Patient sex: M
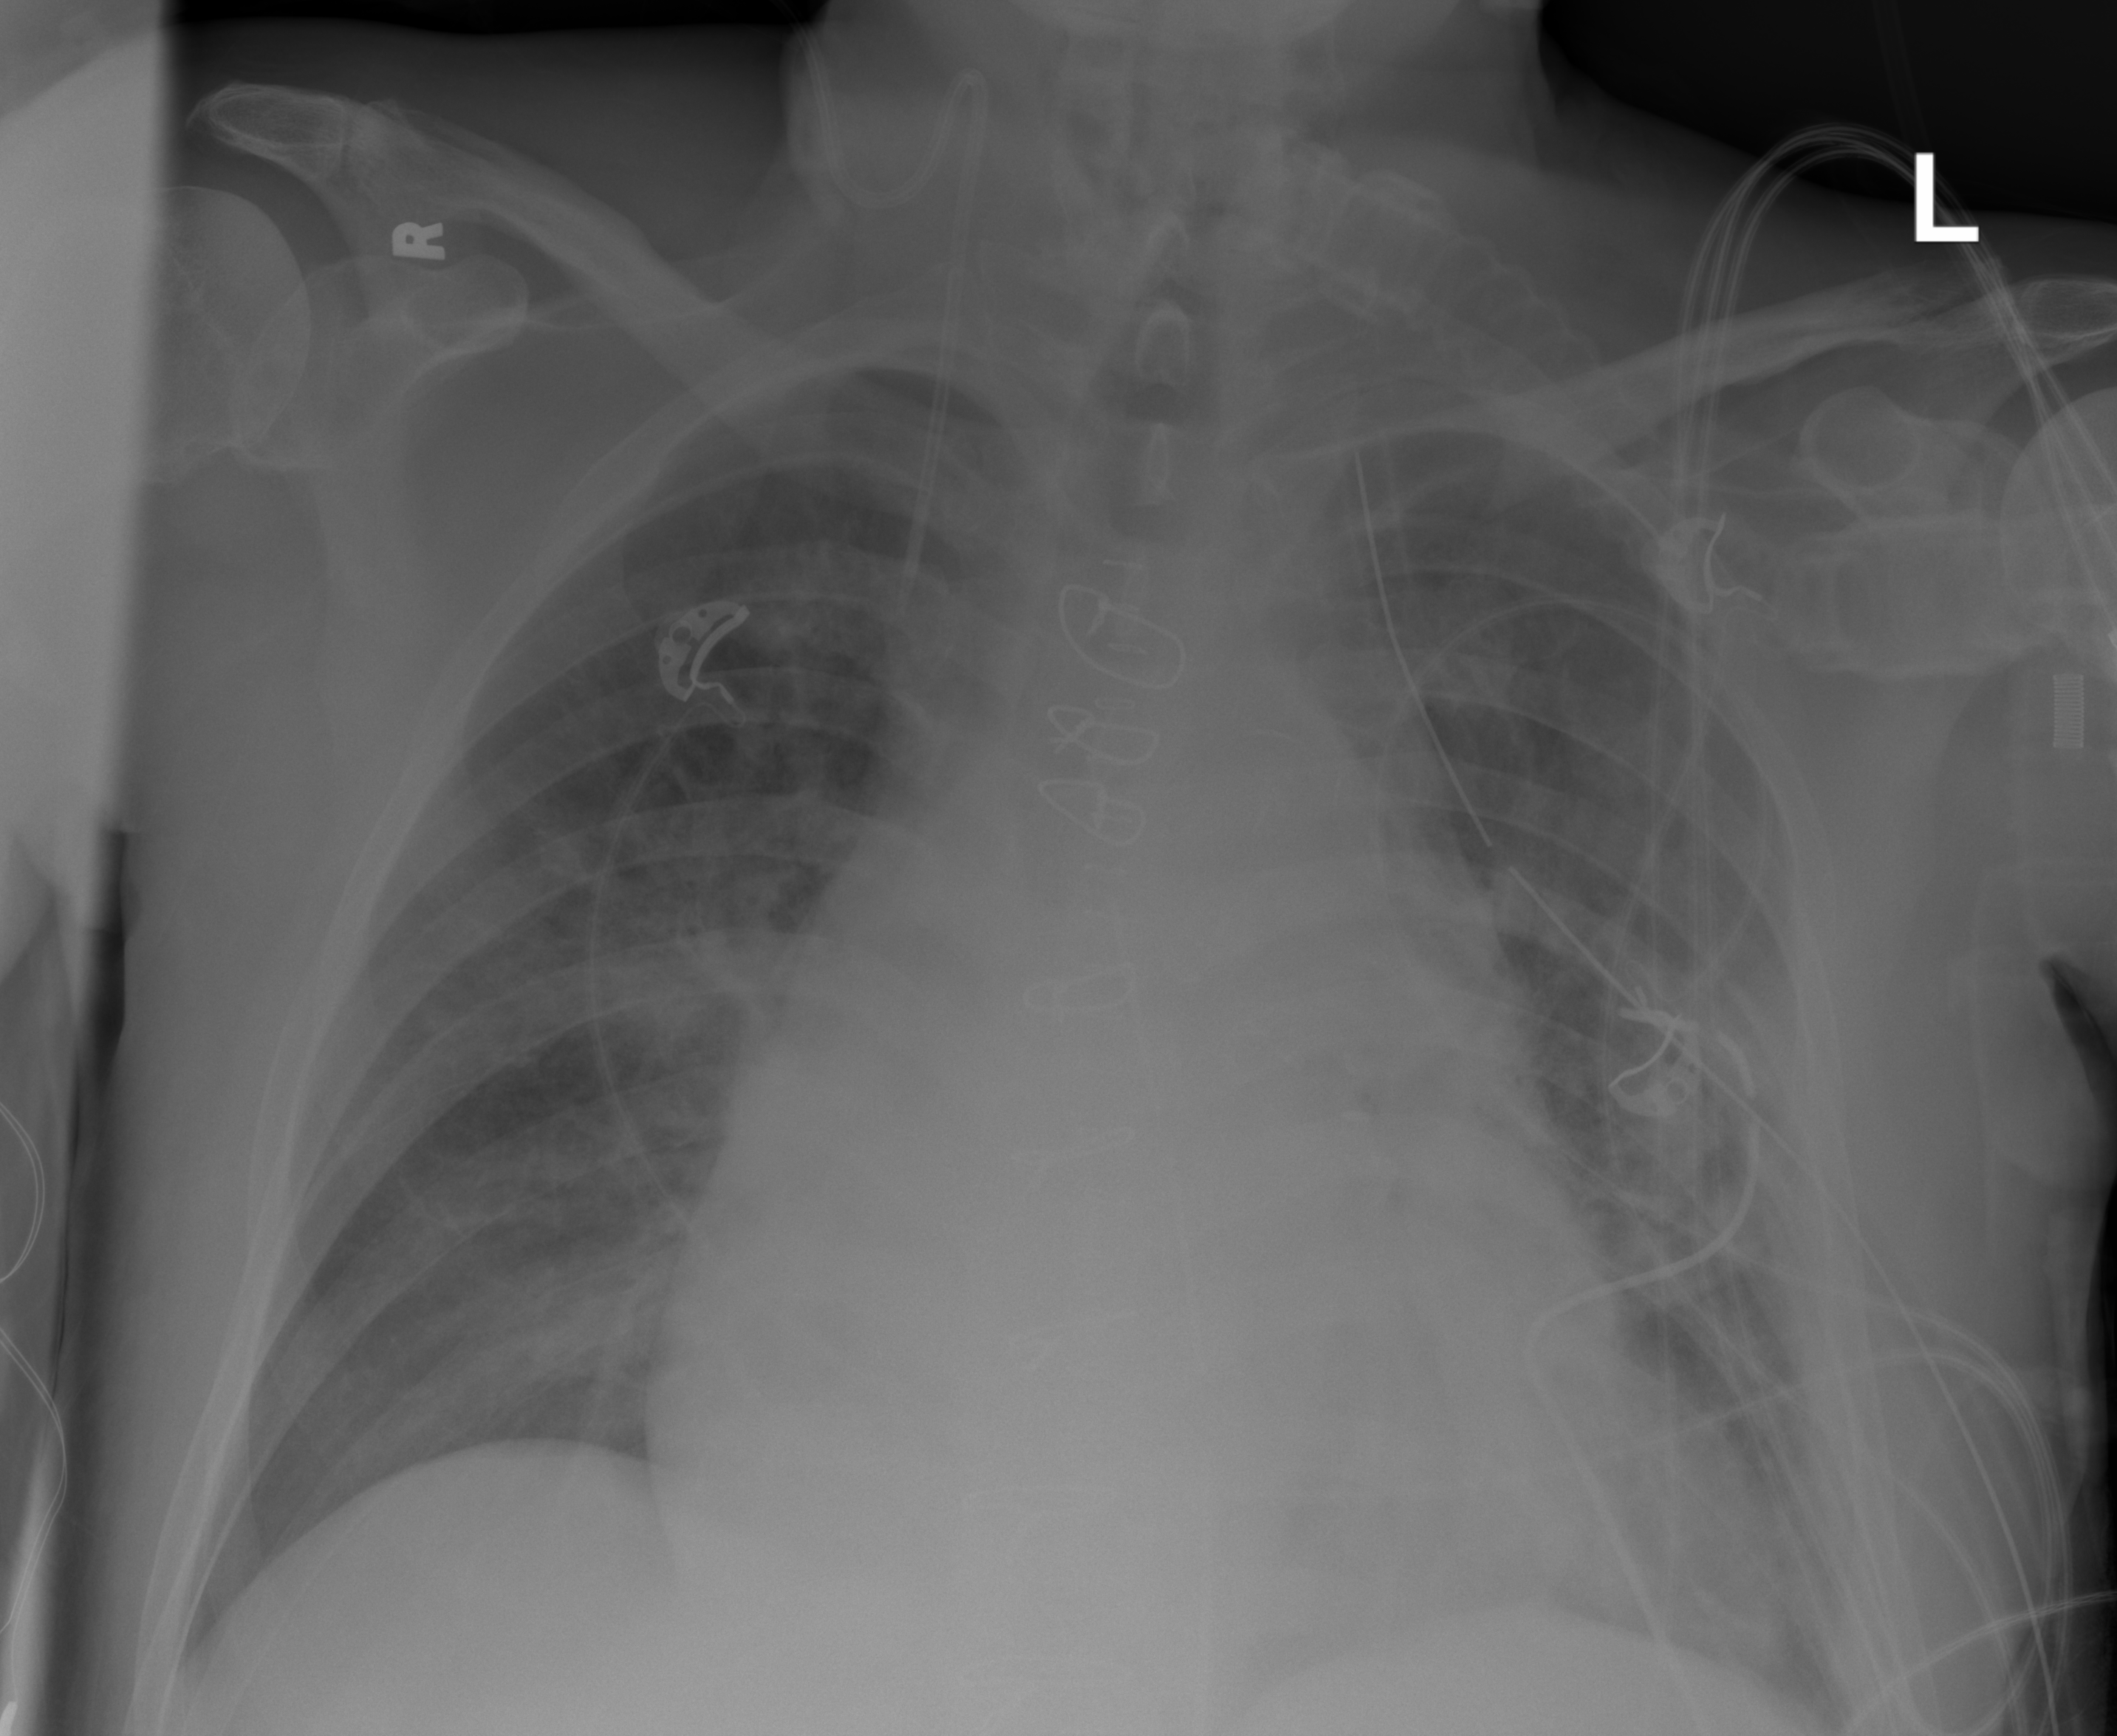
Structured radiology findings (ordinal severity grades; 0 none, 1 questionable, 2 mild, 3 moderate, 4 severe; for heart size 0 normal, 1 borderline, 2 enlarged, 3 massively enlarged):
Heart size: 2
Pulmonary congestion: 2
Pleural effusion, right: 0
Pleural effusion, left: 2
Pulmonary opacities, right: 0
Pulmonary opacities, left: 0
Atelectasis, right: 0
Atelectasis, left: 2